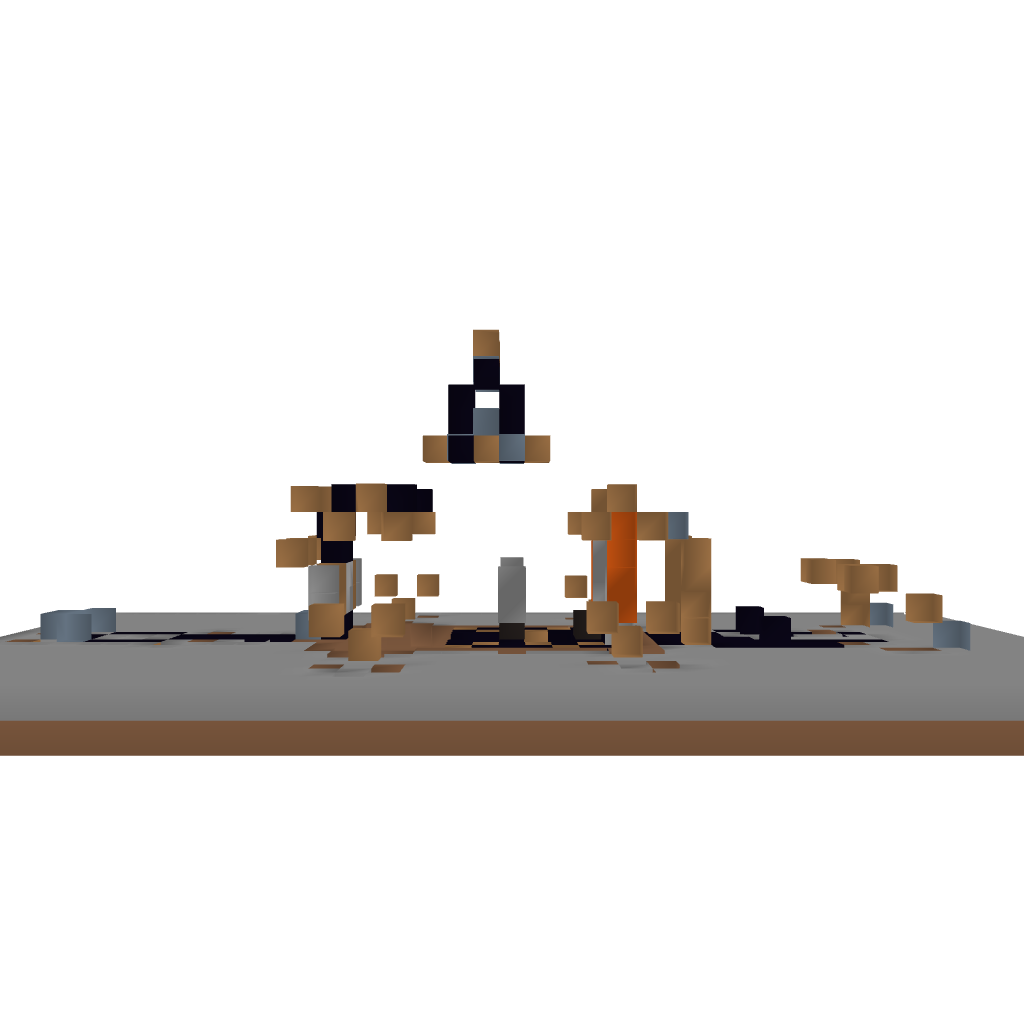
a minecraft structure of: Intricate minecraft house/temple